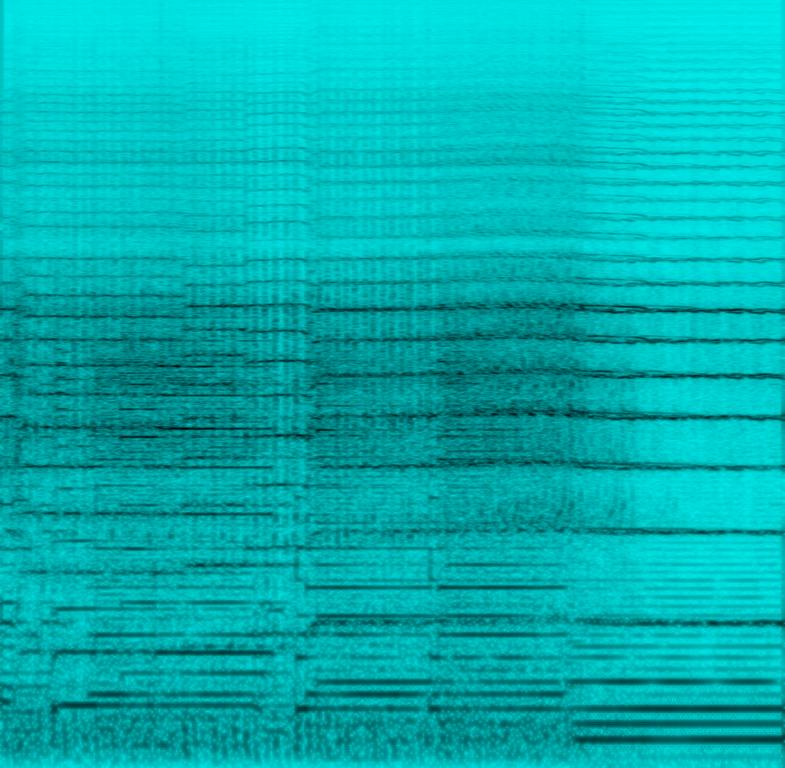
The low quality recording features a passionate electric guitar lick played over electric guitar chords. It sounds emotional, soulful and the recording is noisy and in mono.